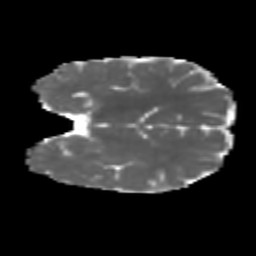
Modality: MD
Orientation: coronal
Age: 7
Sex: female
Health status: healthy